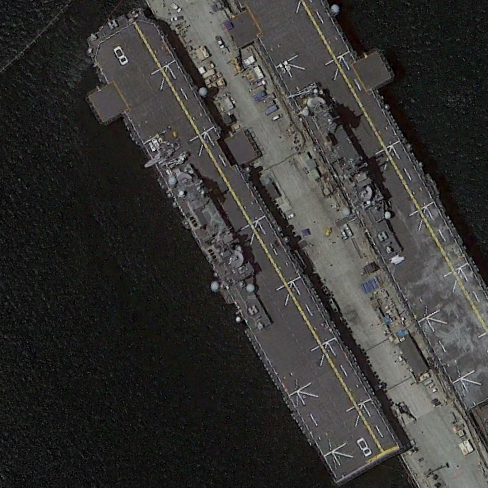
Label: assault